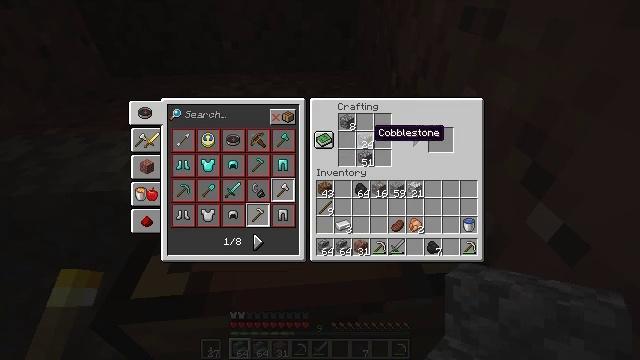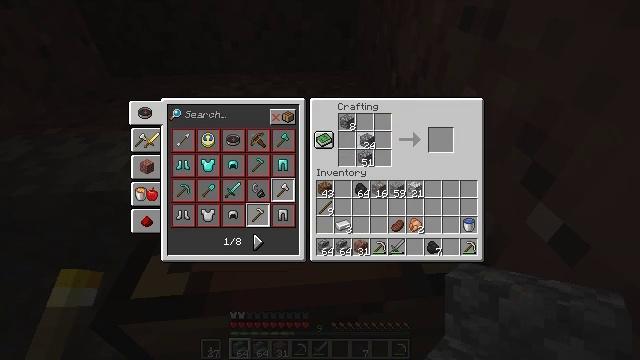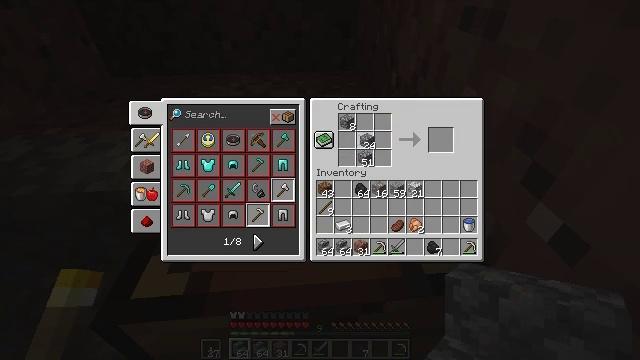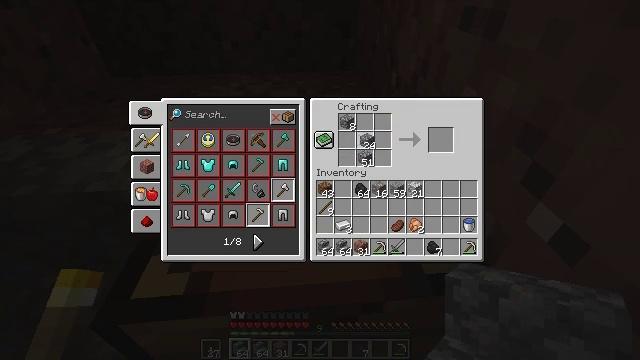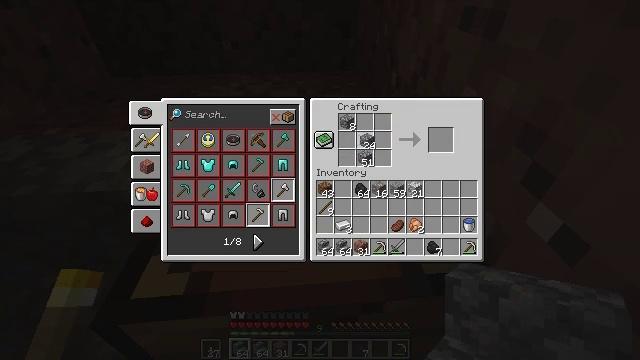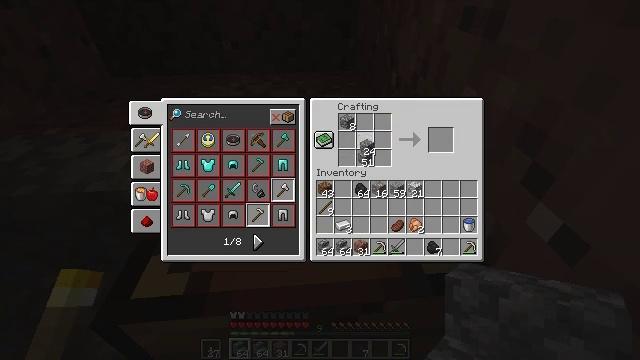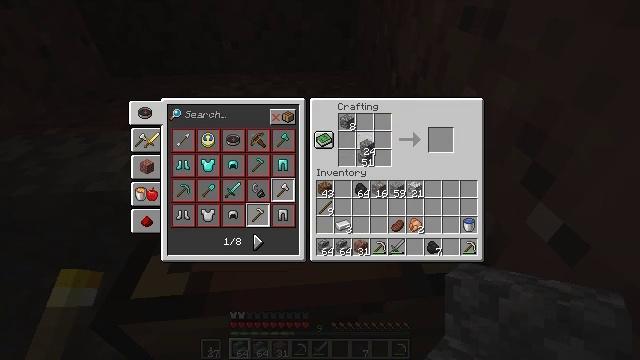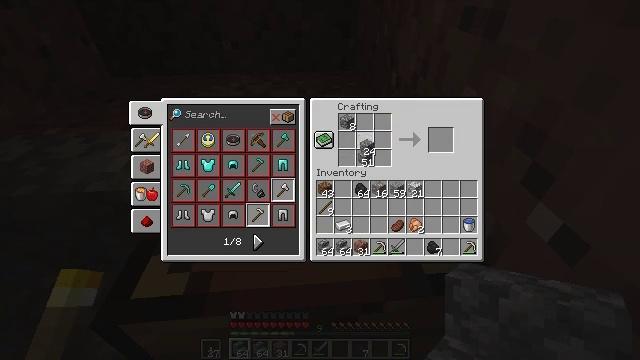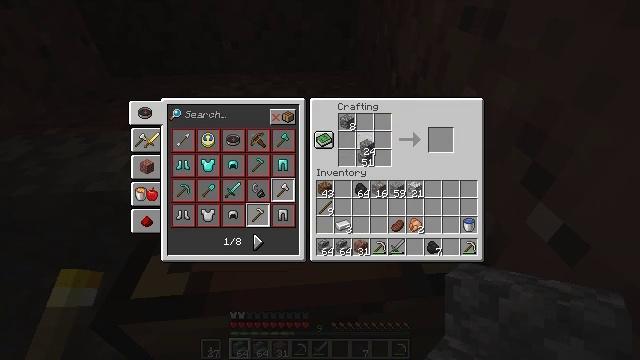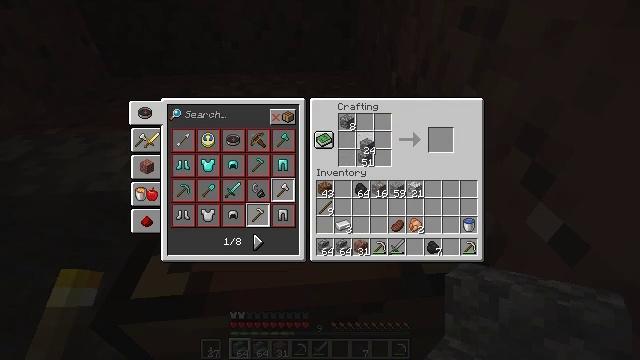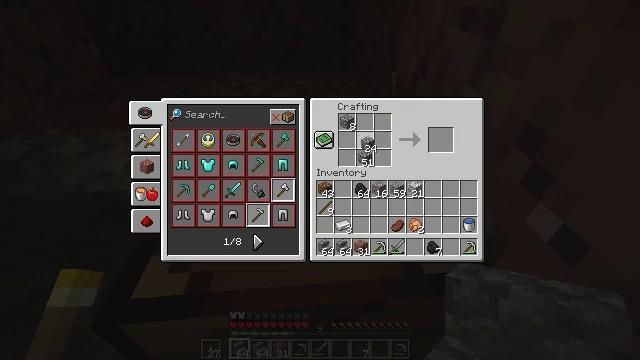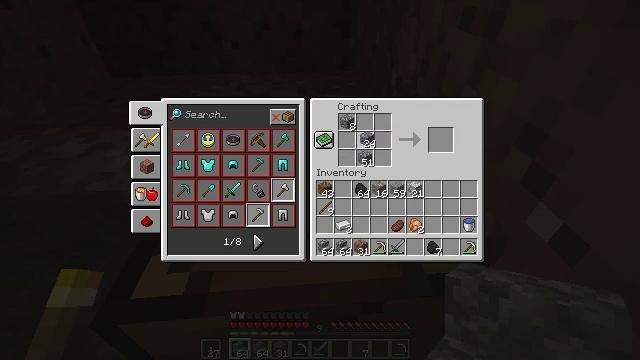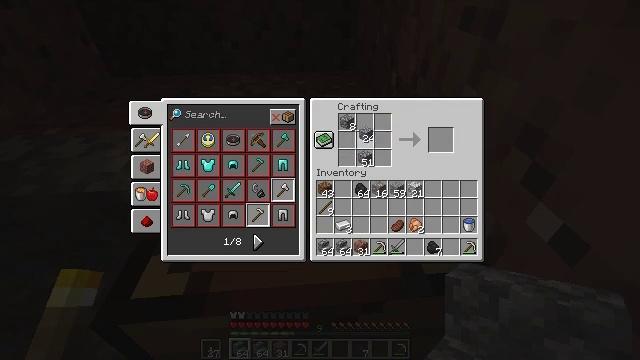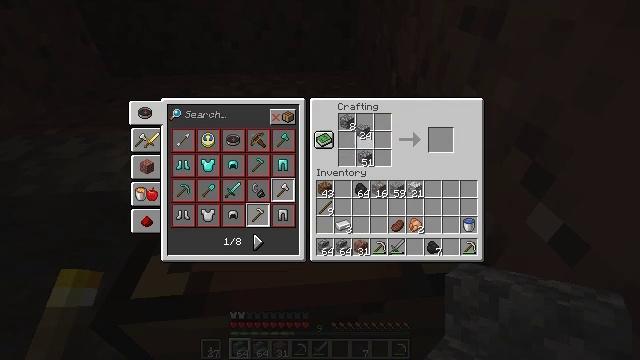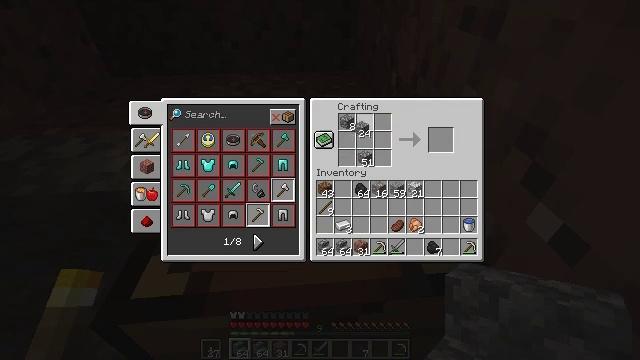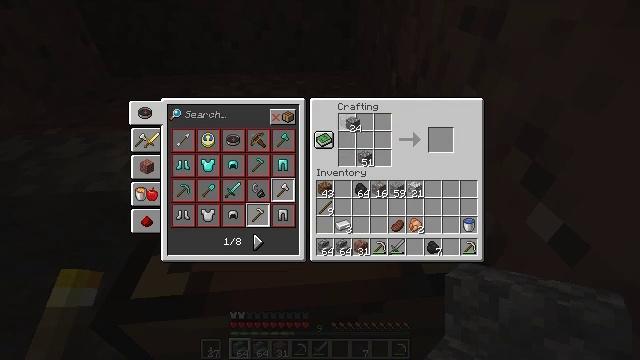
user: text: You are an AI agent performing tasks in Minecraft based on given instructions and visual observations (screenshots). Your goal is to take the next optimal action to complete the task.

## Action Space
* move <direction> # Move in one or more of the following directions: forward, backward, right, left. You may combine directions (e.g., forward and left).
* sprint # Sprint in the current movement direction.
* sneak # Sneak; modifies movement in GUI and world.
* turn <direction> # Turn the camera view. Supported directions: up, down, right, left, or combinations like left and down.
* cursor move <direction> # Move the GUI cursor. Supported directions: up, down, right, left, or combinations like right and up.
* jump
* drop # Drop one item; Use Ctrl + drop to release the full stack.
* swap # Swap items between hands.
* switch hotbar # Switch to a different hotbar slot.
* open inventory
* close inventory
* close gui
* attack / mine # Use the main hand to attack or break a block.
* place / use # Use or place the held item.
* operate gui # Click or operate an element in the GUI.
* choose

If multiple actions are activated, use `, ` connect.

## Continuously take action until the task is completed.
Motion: motion action
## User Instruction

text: Mine block crafting table.
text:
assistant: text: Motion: operate gui
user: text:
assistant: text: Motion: operate gui
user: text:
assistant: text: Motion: operate gui
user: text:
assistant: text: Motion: no_op
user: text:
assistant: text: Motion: no_op
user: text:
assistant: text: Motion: no_op
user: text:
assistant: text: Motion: no_op
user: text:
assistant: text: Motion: no_op
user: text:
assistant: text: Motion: no_op
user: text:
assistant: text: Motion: no_op
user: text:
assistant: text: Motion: no_op
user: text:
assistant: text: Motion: no_op
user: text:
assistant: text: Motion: no_op
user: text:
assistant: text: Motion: no_op
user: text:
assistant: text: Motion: cursor move left
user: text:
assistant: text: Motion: no_op
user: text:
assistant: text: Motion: no_op
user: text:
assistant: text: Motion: no_op
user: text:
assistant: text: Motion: no_op
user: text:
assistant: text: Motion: operate gui
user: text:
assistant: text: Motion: operate gui
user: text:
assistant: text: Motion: no_op
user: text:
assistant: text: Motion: no_op
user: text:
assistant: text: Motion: no_op
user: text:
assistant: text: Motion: no_op
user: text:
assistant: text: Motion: no_op
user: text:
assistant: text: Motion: no_op
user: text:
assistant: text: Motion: no_op
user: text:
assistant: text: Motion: no_op
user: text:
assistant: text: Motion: operate gui